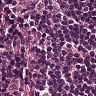
Metastatic tissue present: no